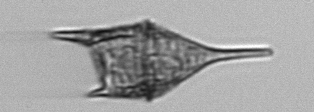
Label: Tripos_lineatus